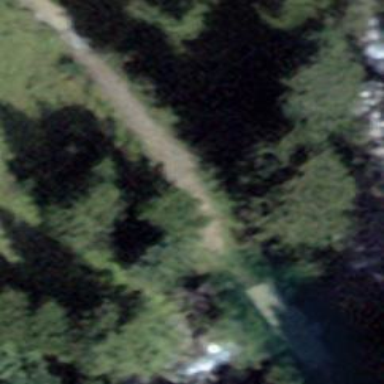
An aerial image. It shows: Path on the ground with bridge.